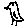
Label: bird